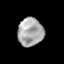
Tissue: prostate
Cell type: T cells
Senescence score: 0.3562
Nuclear area (px): 699
Mean DAPI intensity: 169.253